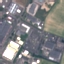
Land use / land cover: Industrial